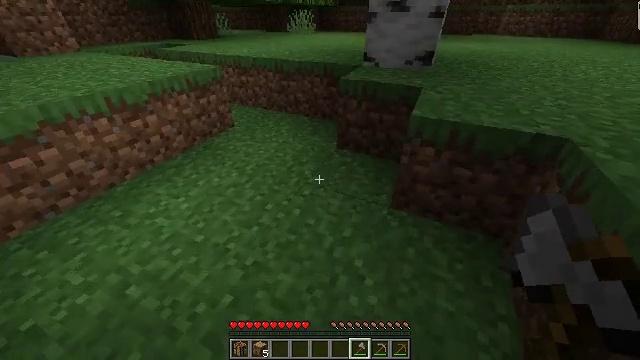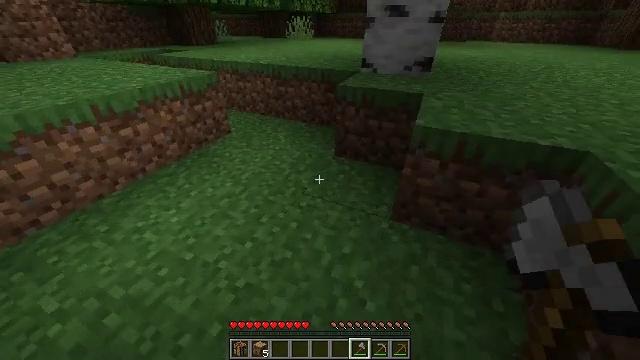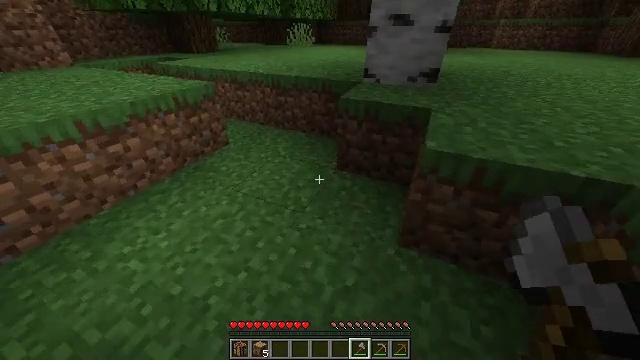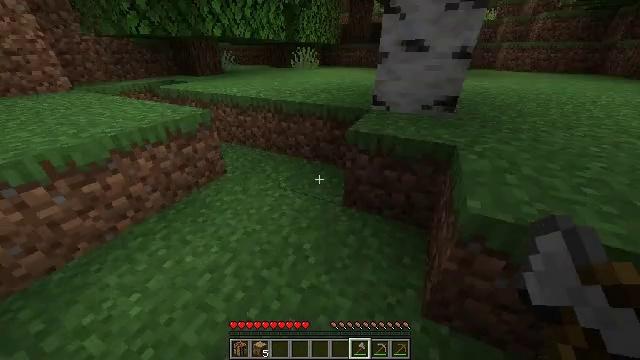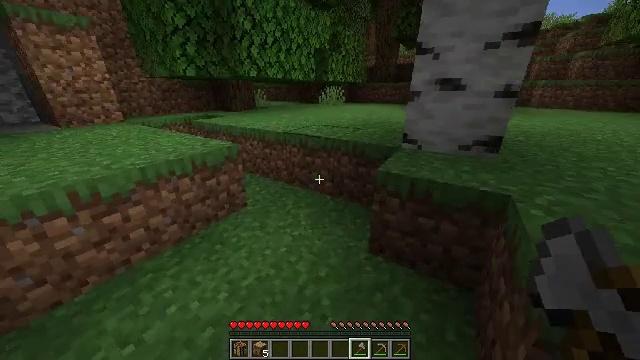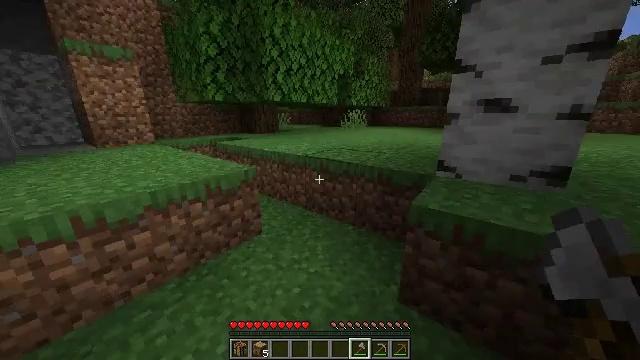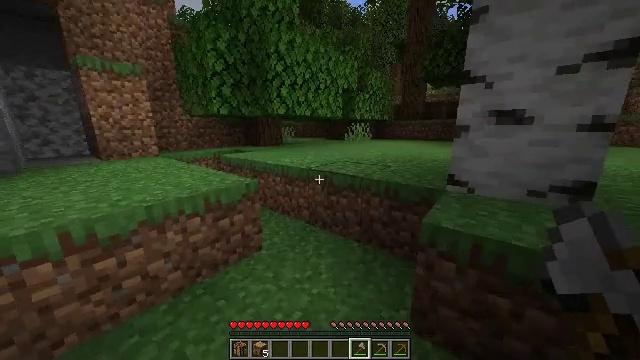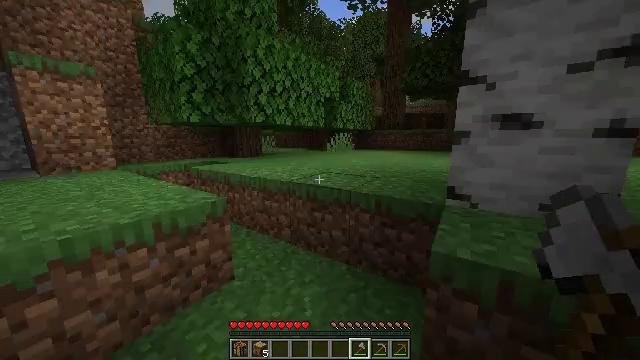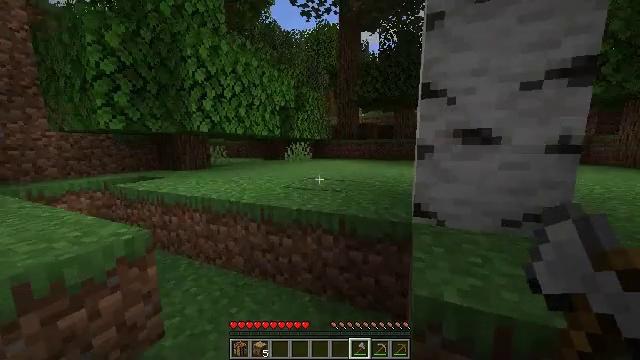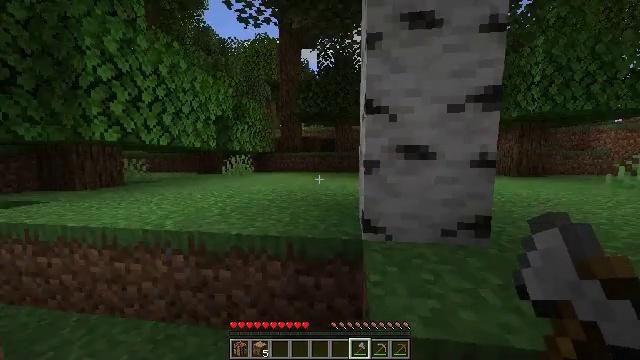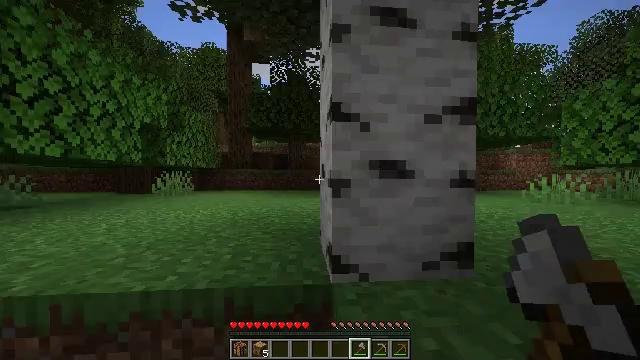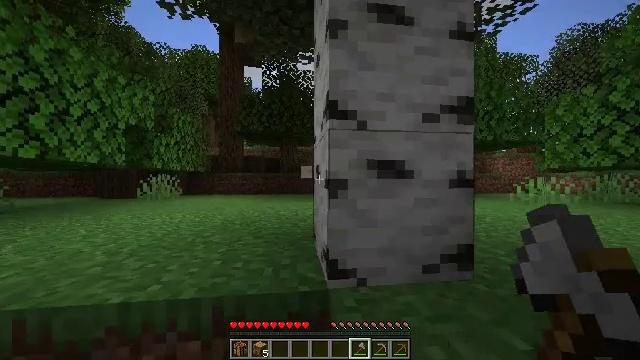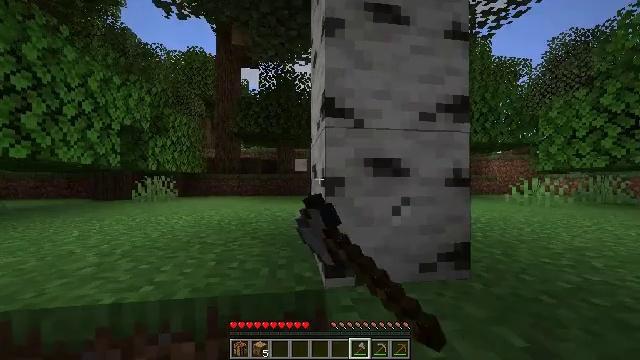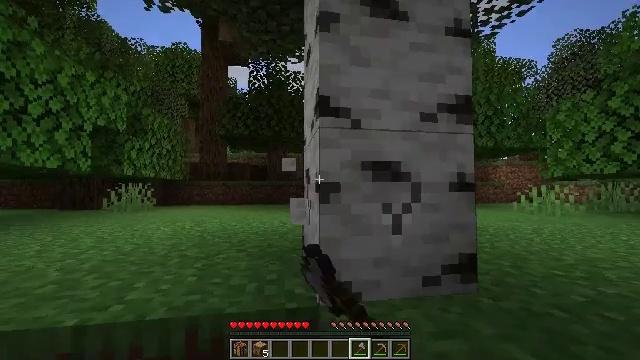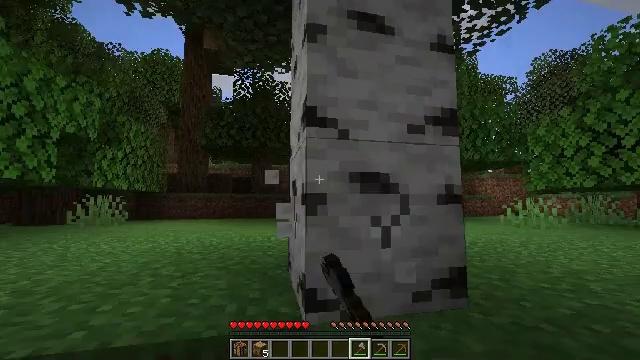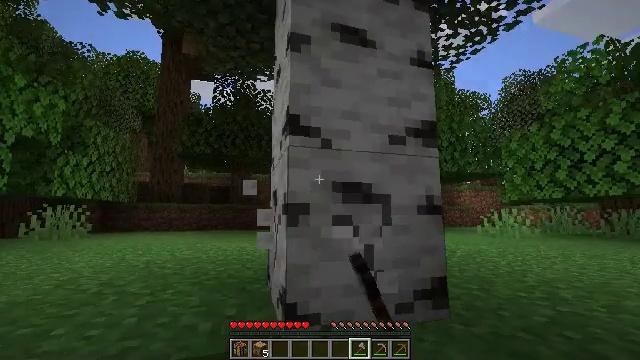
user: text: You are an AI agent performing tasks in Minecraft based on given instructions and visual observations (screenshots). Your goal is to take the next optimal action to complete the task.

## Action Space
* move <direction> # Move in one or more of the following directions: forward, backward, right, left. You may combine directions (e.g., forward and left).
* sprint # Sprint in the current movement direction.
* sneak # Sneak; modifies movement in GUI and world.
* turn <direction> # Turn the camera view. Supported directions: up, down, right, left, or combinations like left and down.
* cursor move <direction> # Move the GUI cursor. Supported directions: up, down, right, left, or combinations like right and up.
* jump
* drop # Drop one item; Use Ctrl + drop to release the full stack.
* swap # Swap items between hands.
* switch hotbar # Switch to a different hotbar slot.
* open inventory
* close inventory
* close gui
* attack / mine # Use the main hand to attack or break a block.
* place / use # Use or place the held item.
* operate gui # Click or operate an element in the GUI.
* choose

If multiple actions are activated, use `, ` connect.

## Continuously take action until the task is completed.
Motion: motion action
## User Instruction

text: Gather birch log for crafting.
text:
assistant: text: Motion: move forward, sprint
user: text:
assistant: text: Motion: move forward, sprint
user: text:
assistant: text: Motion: move forward, sprint, turn up
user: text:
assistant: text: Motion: move forward, sprint, turn left and up
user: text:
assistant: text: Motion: move forward, sprint, turn left and up
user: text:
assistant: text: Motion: move forward, sprint, turn left and up
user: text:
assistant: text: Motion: move forward, sprint, turn right and up
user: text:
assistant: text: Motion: move forward, sprint, turn right and up
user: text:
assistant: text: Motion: move forward, sprint, turn right and up
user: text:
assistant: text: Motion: move forward, sprint, turn right and up
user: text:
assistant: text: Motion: move forward, sprint, turn right and up, attack / mine
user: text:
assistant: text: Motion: move forward, attack / mine
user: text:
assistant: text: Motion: turn right and up, attack / mine
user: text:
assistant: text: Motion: turn right and up, attack / mine
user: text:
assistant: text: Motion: turn right and up, attack / mine
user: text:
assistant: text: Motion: move left, turn right and up, attack / mine
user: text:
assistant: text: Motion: move left, attack / mine
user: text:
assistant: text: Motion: move left, attack / mine
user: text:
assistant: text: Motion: turn right, attack / mine
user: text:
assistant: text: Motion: turn right and down, attack / mine
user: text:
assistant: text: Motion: turn right, attack / mine
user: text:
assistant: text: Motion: turn right and down, attack / mine
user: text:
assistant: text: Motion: turn right and down, attack / mine
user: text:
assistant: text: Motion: attack / mine
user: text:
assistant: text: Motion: attack / mine
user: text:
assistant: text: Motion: attack / mine
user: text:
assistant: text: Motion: attack / mine
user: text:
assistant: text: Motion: attack / mine
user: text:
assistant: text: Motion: attack / mine
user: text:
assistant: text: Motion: attack / mine